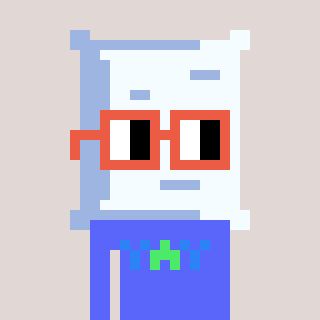
a pixel art character with square orange glasses, a pillow-shaped head and a purple-colored body on a warm background